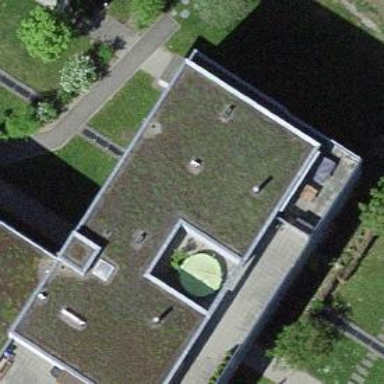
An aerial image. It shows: Building with flat roof.